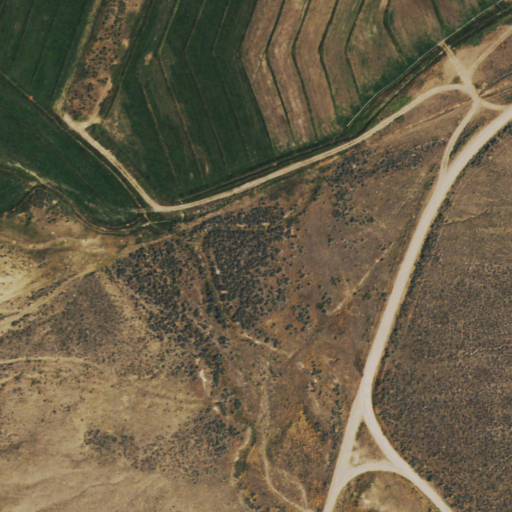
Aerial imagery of valley in Colorado named Cedar Springs Draw containing shrub and cultivated crops